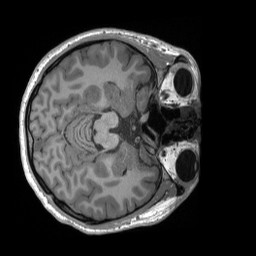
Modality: T1w
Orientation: axial
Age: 20
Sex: male
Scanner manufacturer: siemens
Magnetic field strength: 3 T
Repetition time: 2.4 s
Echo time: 0.00224 s